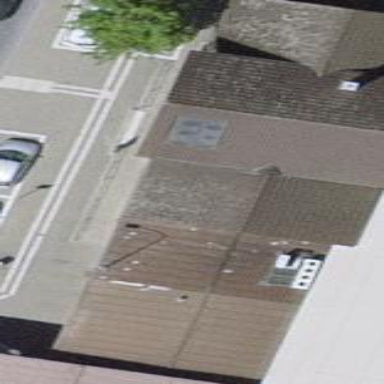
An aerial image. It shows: Train station with gabled roof.